Field crop: maize
Growth stage: 2
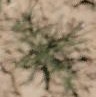
Species: salsola